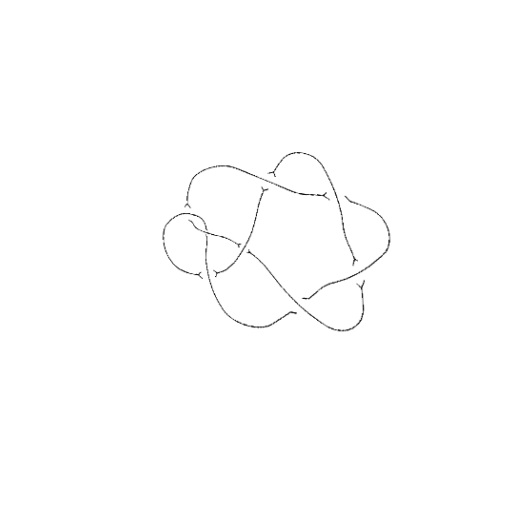
Crossing number: 8